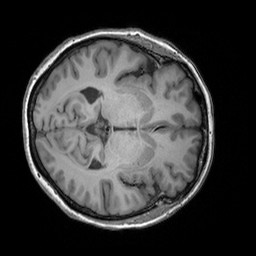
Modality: T1w
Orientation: axial
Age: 53
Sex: female
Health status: healthy
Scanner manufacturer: siemens
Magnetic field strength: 3 T
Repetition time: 2.3 s
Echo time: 0.00303 s